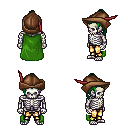
a pixel art fantasy rpg character, male body template, skeleton, green cape, gold greaves, green long topknot hairstyle, leather cap, four views (front, back, left, right), 2x2 character sprite sheet, small pixel art, hard edges, no anti-aliasing